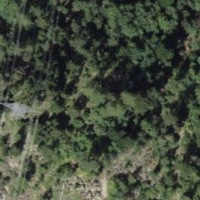
EUNIS habitat code: 43
Species observed at this site:
Primula veris